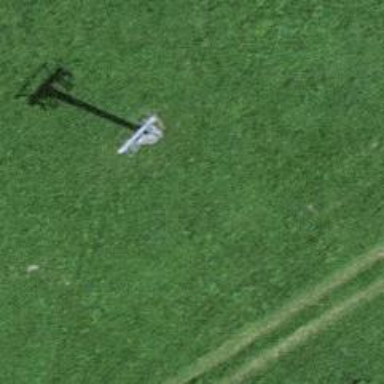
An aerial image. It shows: Pylon used for aerialway.